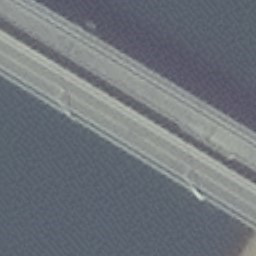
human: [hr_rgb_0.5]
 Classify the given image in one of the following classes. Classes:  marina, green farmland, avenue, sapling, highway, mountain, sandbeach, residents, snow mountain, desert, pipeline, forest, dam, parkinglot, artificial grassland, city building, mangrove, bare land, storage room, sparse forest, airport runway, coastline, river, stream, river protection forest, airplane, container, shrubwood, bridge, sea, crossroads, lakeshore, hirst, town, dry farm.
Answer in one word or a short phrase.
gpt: bridge